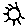
Label: sun